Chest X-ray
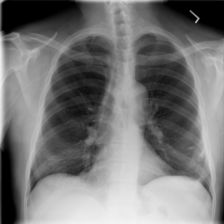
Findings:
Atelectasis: negative
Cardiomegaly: negative
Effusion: negative
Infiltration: positive
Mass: negative
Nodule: negative
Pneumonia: negative
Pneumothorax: negative
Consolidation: positive
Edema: negative
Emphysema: negative
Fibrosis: negative
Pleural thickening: negative
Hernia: negative